Question: Given 3 tables in my database ('prodi', 'mahasiswa' and 'status'), I'm trying to output results grouped and counted.

<URL>
## Query
'''
SELECT
prodi.namaprodi,
(case when count('status'.idsm)='1' then 1 else 0 end) as '1',
(case when count('status'.idsm)='2' then 1 else 0 end) as '2',
(case when count('status'.idsm)='3' then 1 else 0 end) as '3',
(case when count('status'.idsm)='4' then 1 else 0 end) as '4',
(case when count('status'.idsm)='5' then 1 else 0 end) as '5',
(case when count('status'.idsm)='6' then 1 else 0 end) as '6',
(case when count('status'.idsm)='7' then 1 else 0 end) as '7',
(case when count('status'.idsm)='8' then 1 else 0 end) as '8'
FROM
'status'
INNER JOIN mahasiswa ON mahasiswa.idm = 'status'.idm
INNER JOIN prodi ON prodi.idp = mahasiswa.idp
GROUP BY
prodi.idp, 'status'.idm
'''
## Actual Result
'''
Hukum 0 1 0 0 0 0 0 0
Hukum 0 0 0 0 0 1 0 0
Hukum 0 1 0 0 0 0 0 0
Ekonomi 0 0 0 1 0 0 0 0
Ekonomi 0 0 0 1 0 0 0 0
'''
## Desired result
'''
Hukum 0 2 0 0 0 1 0 0
Ekonomi 0 0 0 2 0 0 0 0
'''
Any ideas how to get this query to work?
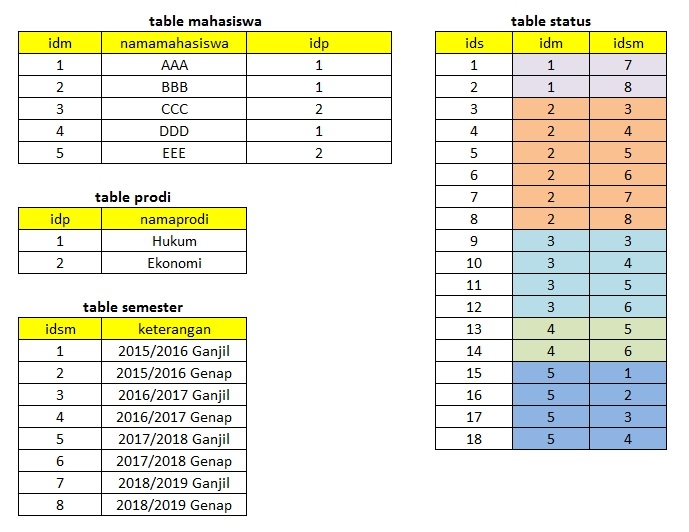
Answer: The query need to be written as
'''
SELECT
prodi.namaprodi,
SUM(Sem1) as Sem1,
SUM(Sem2) as Sem2,
SUM(Sem3) as Sem3,
SUM(Sem4) as Sem4,
SUM(Sem5) as Sem5,
SUM(Sem6) as Sem6,
SUM(Sem7) as Sem7,
SUM(Sem8) as Sem8
FROM mahasiswa
INNER JOIN
(SELECT status.idm,
(case when count('status'.idsm)='1' then 1 else 0 end) as 'Sem1',
(case when count('status'.idsm)='2' then 1 else 0 end) as 'Sem2',
(case when count('status'.idsm)='3' then 1 else 0 end) as 'Sem3',
(case when count('status'.idsm)='4' then 1 else 0 end) as 'Sem4',
(case when count('status'.idsm)='5' then 1 else 0 end) as 'Sem5',
(case when count('status'.idsm)='6' then 1 else 0 end) as 'Sem6',
(case when count('status'.idsm)='7' then 1 else 0 end) as 'Sem7',
(case when count('status'.idsm)='8' then 1 else 0 end) as 'Sem8'
FROM 'status'
INNER JOIN mahasiswa ON mahasiswa.idm = 'status'.idm
GROUP BY 'status'.idm
)SemCount
ON mahasiswa.idm = SemCount.idm
INNER JOIN prodi ON prodi.idp = mahasiswa.idp
GROUP BY prodi.idp
'''
I checked the query and it gives the desired result.
When you need to group by more than one columns make a group in sub query and another one in main query